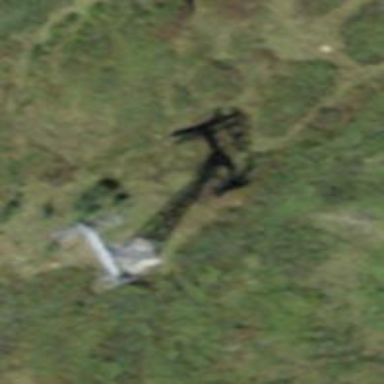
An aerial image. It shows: Pylon used for aerialway.